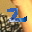
Label: 2